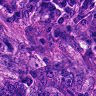
Metastatic tissue present: yes